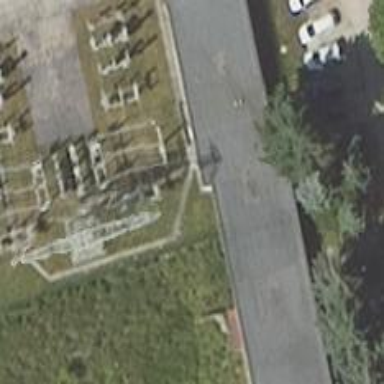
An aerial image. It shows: Power line with three cables.